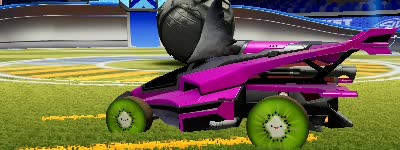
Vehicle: aftershock